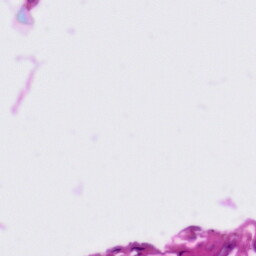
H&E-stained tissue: Tonsil